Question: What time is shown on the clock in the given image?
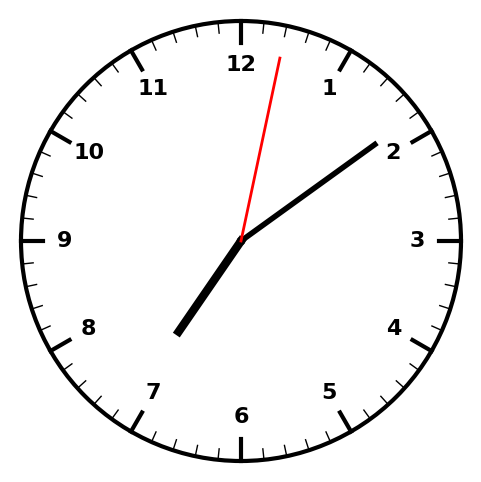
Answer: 07:09:02